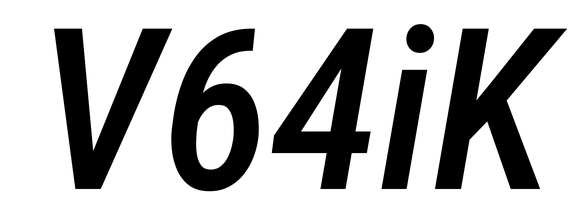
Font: Roboto-Italic_Condensed_Medium_Italic